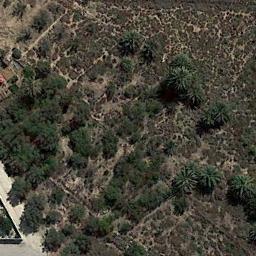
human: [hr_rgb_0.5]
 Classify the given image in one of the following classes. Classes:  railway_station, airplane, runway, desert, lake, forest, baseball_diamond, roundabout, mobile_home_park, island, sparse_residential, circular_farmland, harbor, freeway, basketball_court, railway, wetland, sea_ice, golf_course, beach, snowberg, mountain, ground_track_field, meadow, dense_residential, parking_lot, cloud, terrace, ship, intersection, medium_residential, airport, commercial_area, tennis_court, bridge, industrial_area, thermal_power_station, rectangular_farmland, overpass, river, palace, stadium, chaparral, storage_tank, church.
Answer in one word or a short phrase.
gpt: chaparral